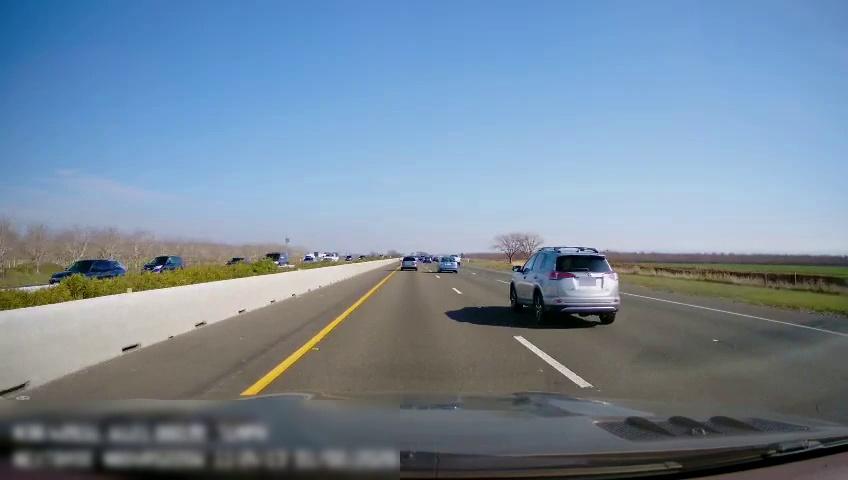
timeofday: Day
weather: Sunny
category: Drivable Space
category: Vehicles | Car
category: Vehicles | Car
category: Vehicles | SUV
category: Vehicles | Car
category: Vehicles | Van
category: Vehicles | SUV
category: Vehicles | SUV
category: Lanes | Current Lane
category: Lanes | Current Lane
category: Lanes | Alternate Lane
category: Lanes | Alternate Lane